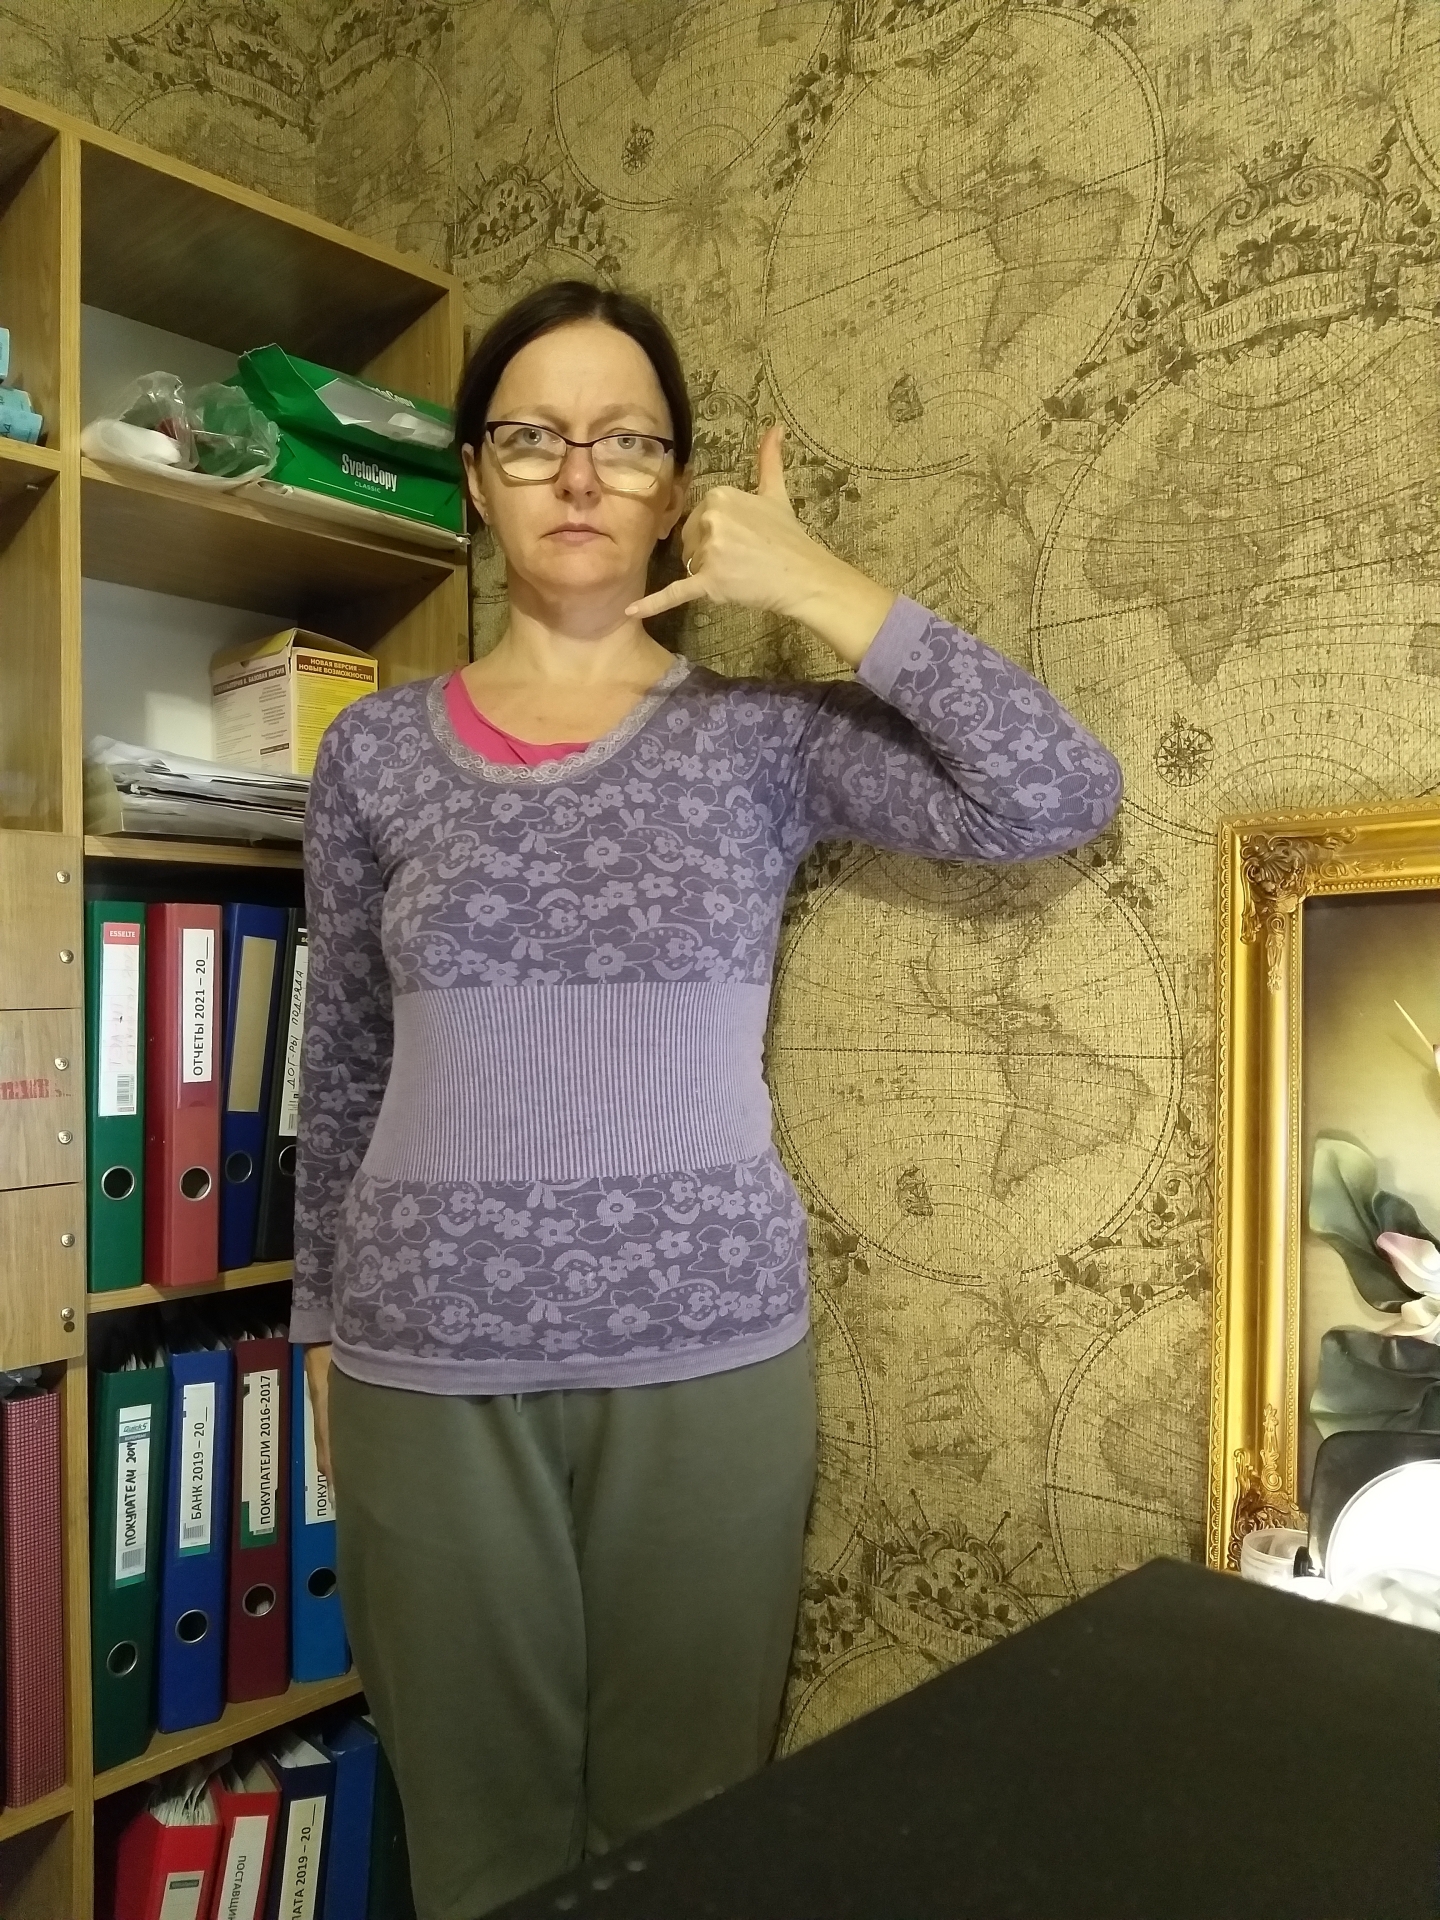
Label: clear